Question: I'm using a RelativeLayout, and want to center the orange bar below in the center and fill up 90% of the width. I know this is possible to do using a LinearLayout using percentage, but how do I do so with a RelativeLayout?
Do I have to programatically calculate how wide is the screen (in dp), and set this 90% of this as the width of the orange view?
In short, I want something like this, where the orange bar takes up 90% of the screen centered in the middle using a RelativeLayout, without hardcoding x and y coordinates, so that it works on all screen densities. (The dark bars in the edge are the edge of the phone)

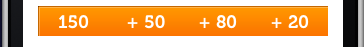
Answer: Just a guess, but worth a try :)
Please redesign your layout structure like below:
'''
<LinearLayout[with 90% width]>
<RelativeLayout
android:layout_width="fill_parent"
...
<!--this will fill up its parent i.e above LinearLayout which is 90% of the screen width -->
>
<!--child views goes here.. -->
</RelativeLayout>
</LinearLayout>
'''